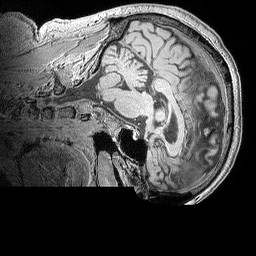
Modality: MP2RAGE
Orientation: sagittal
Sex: male
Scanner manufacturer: siemens
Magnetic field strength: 3 T
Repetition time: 5 s
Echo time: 0.00292 s